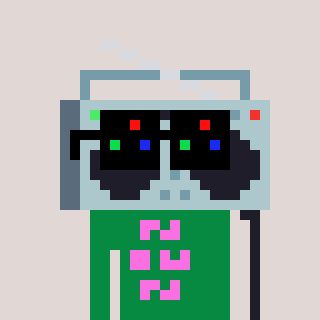
a pixel art character with square black sunglasses, a boombox-shaped head and a green-colored body on a warm background